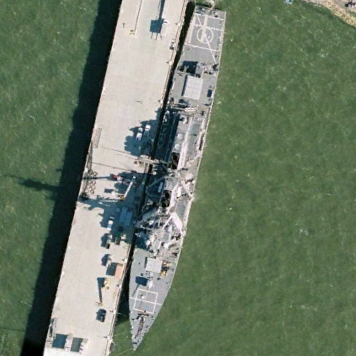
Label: destroyer